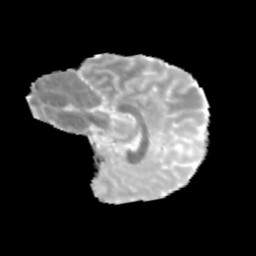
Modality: MD
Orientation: sagittal
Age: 10
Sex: male
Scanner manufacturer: siemens
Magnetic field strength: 3 T
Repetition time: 3.8 s
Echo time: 0.07 s